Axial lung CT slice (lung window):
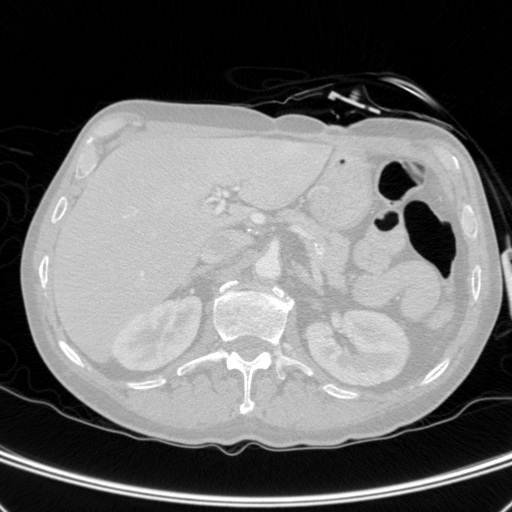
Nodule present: no